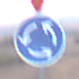
Verkehrszeichen: Kreisverkehr
Zusatzzeichen oben: VorfahrtGewaehren
Umgebung: Outdoor, Nature
Tageszeit: SunriseSunset
Wetter: Clear
Licht: Natural
Jahreszeit: NotSpecified
Kontrast: LowContrast